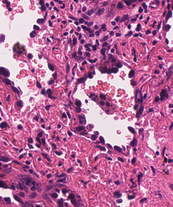
Tumor epithelial tissue: yes
Tumor-associated stroma tissue: yes
Normal tissue: no